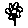
Label: flower